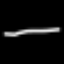
Label: line